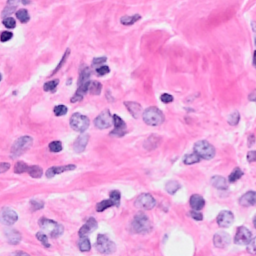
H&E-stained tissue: Breast